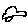
Label: car